Question: It should behave like <URL> for Firefox does; it lists possible tags to click. The effect is shown as below:

The code should be able to find key words for the text. Any good algorithm or open source project to recommend?
I found <URL>, but it is a bit too general for my specific need.
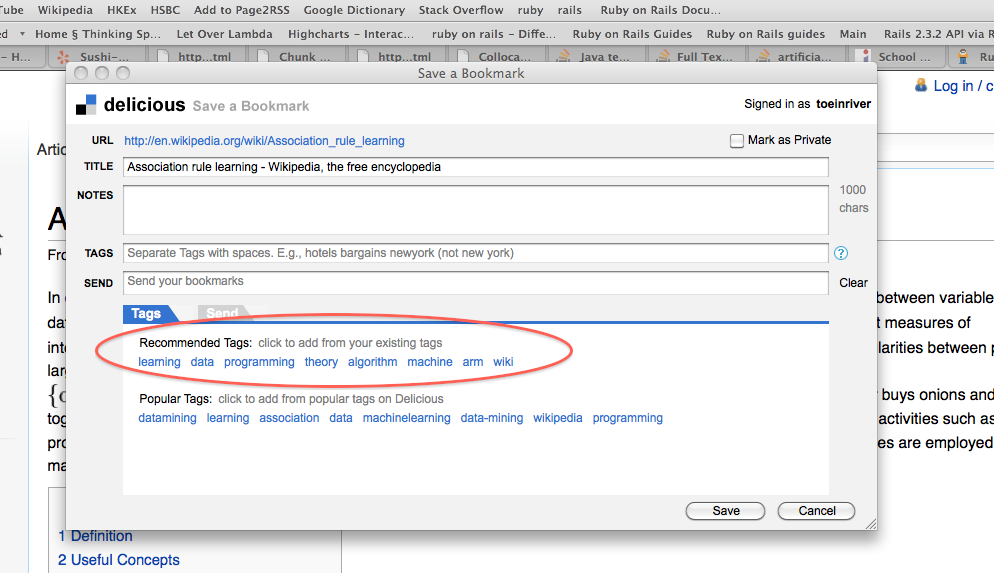
Answer: I think you're looking for one of these answers,
- <URL>
In a nutshell - you're looking to extract unigrams from the text that somehow represent the concepts within it - a technique to do this is called Pointwise Mutual Information, which is illustrated with an example in the first two links. Using the Python NLTK framework (which already has a bunch of these algorithms built in) might be your best starting point to work off from.
Good luck!